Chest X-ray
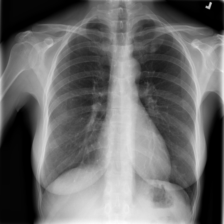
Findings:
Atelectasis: negative
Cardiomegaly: negative
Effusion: negative
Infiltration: positive
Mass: negative
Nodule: negative
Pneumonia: negative
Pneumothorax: negative
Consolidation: negative
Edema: negative
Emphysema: negative
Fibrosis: negative
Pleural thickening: negative
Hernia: negative